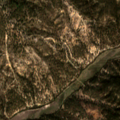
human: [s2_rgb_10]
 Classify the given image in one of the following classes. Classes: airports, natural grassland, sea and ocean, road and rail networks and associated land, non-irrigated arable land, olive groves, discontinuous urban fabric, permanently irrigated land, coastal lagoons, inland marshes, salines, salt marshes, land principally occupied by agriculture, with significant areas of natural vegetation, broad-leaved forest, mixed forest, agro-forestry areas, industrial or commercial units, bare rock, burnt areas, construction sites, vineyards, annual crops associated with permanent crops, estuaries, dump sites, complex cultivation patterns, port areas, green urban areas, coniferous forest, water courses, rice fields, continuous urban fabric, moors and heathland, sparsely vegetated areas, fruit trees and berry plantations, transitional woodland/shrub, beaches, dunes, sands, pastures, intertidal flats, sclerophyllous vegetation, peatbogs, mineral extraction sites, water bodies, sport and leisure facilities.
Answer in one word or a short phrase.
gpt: permanently irrigated land, broad-leaved forest